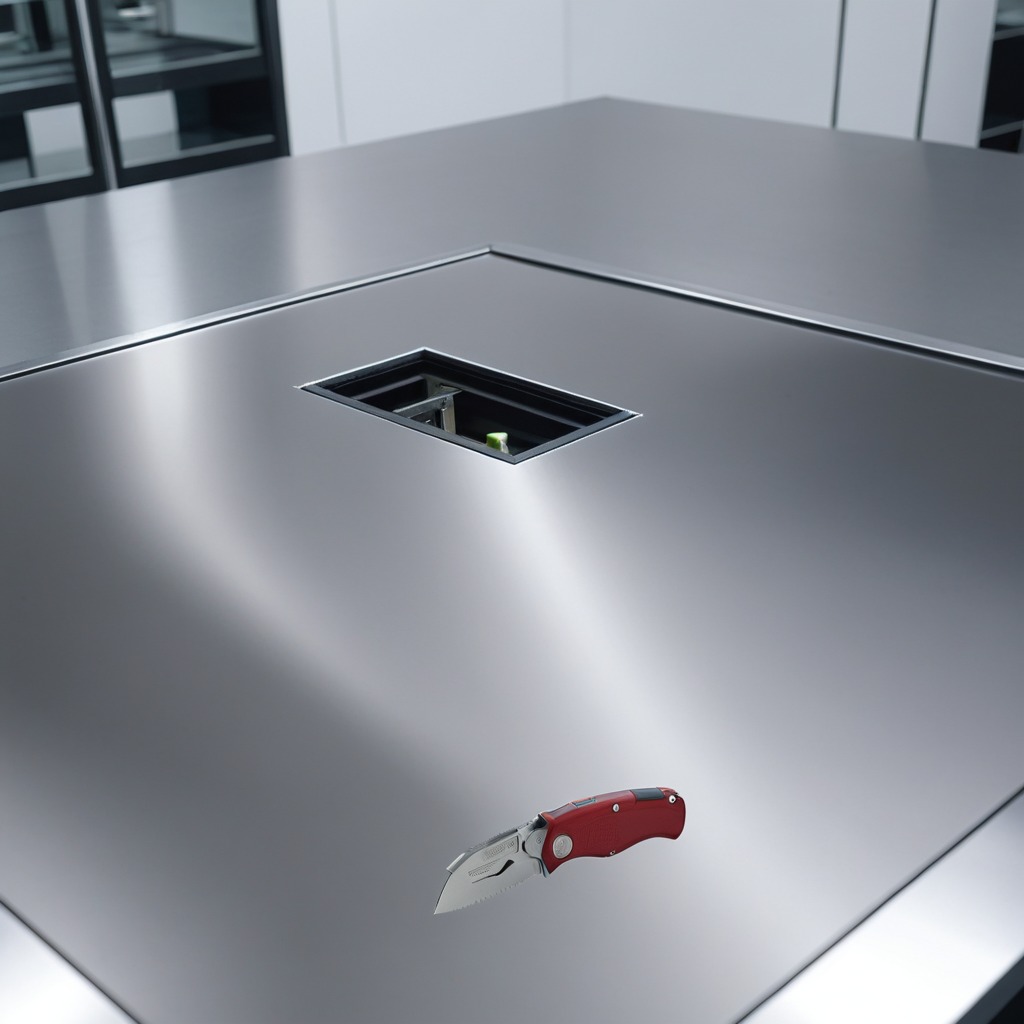
A utility knife lies on a stainless steel table in a high-end prototyping lab.